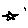
Label: star